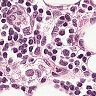
Metastatic tissue present: no